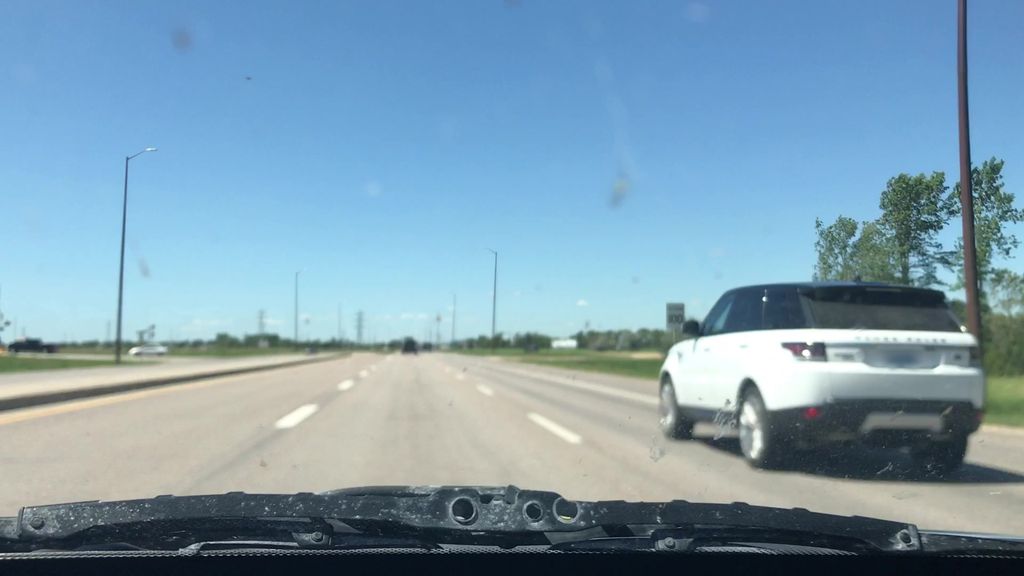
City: winnipeg